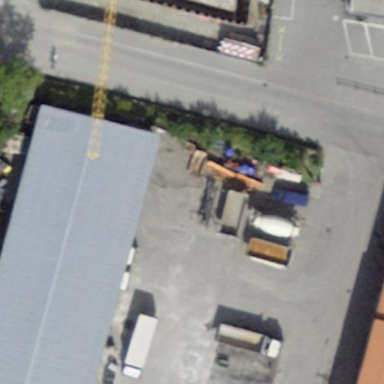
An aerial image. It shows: View of roof of building.